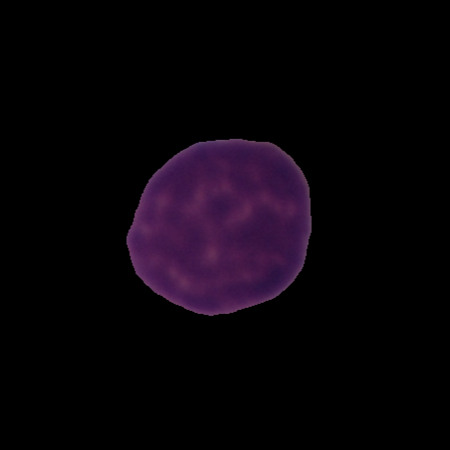
Label: healthy